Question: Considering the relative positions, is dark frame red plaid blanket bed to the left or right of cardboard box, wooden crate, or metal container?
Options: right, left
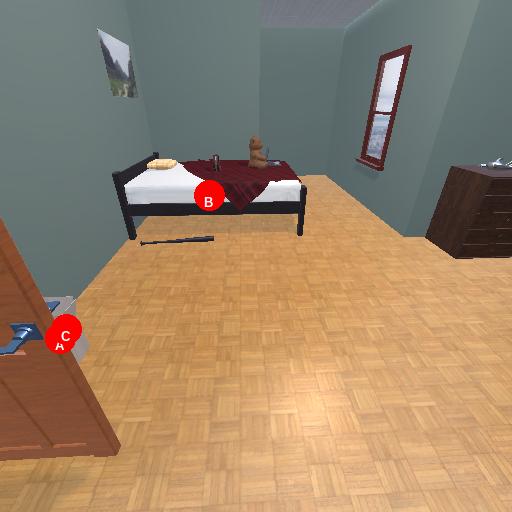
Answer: right